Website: crate-barrel
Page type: customer-info-address
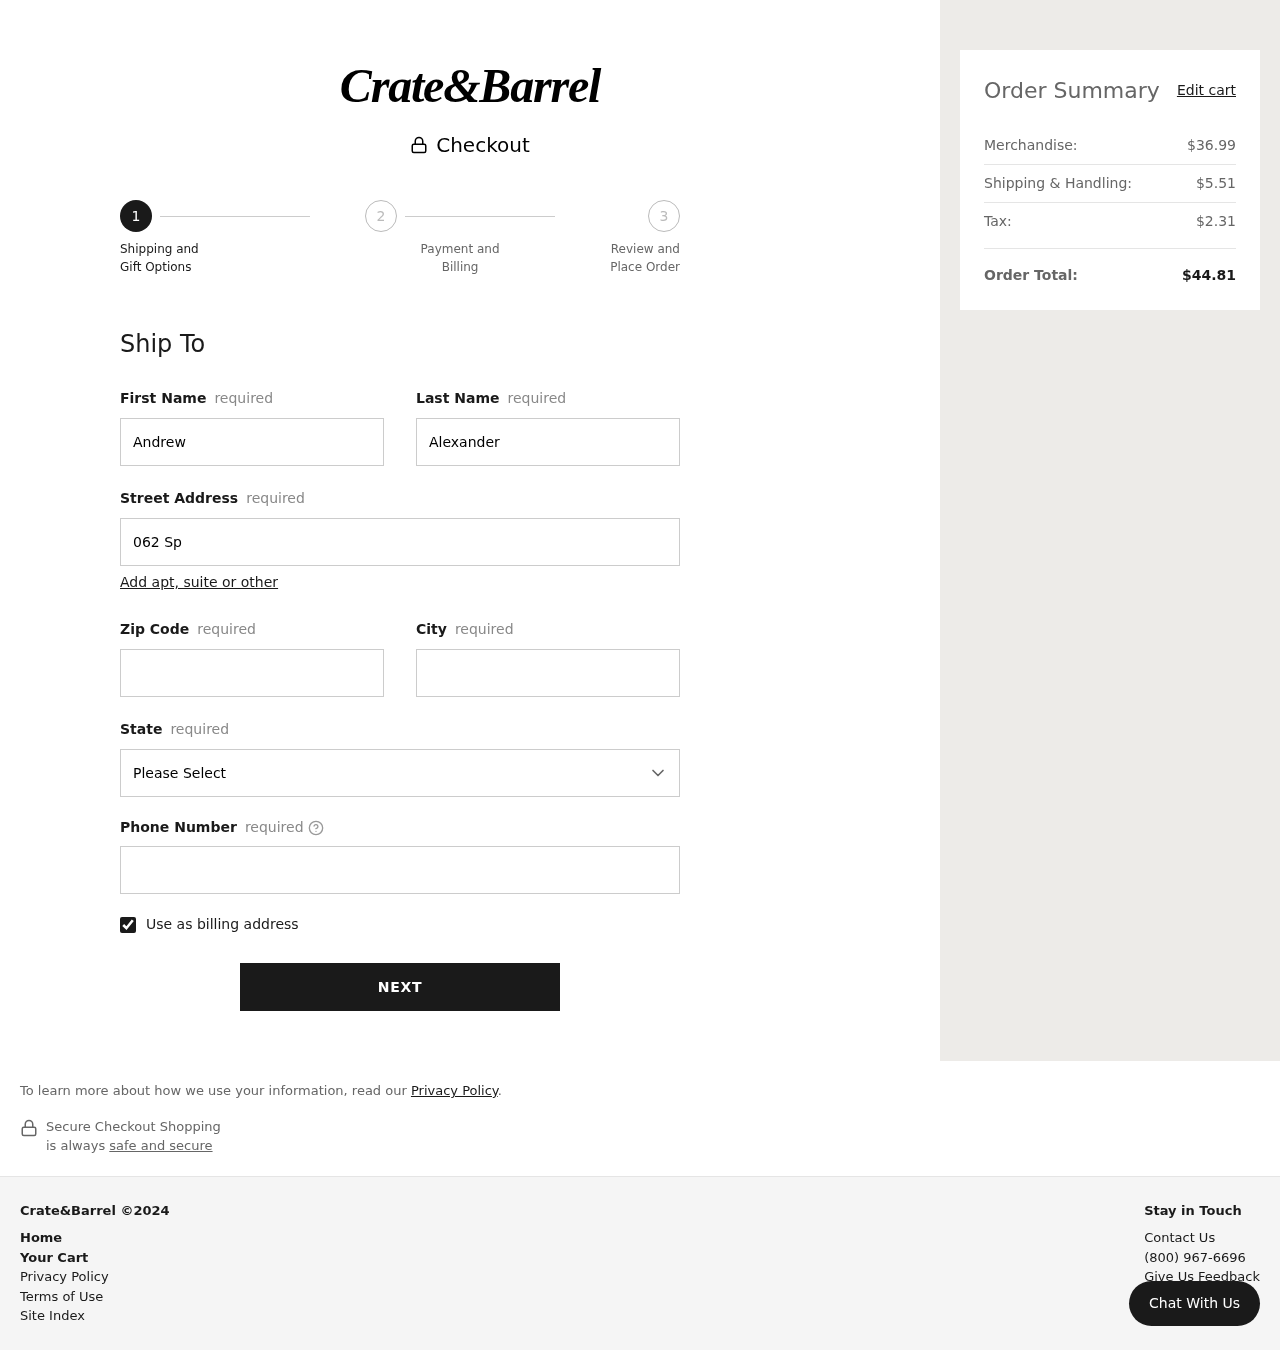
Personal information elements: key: PII_CITY
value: South Laura
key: PII_FIRSTNAME
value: Andrew
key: PII_LASTNAME
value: Alexander
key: PII_PHONE
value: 5299369553
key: PII_POSTCODE
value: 72229
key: PII_STATE
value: Alaska
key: PII_STREET
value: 062 Spencer Villages
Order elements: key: ORDER_SUBTOTAL
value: $36.99
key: ORDER_SHIPPING_COST
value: $5.51
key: ORDER_TAX
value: $2.31
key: ORDER_TOTAL
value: $44.81